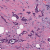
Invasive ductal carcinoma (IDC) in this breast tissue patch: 1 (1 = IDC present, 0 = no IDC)